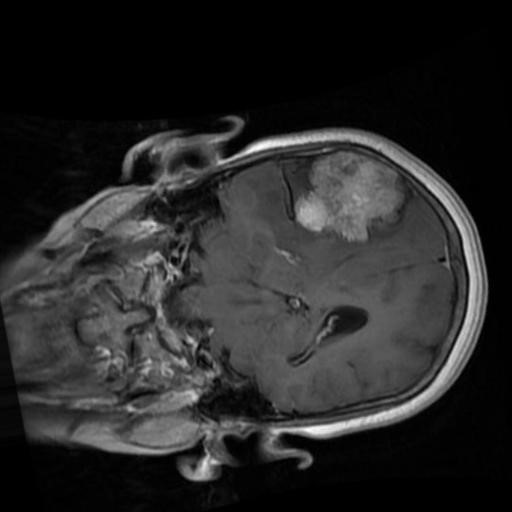
Label: brain_menin